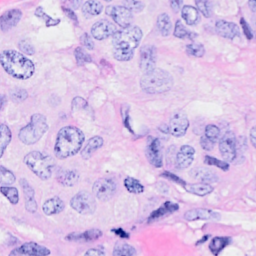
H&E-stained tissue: Breast